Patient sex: F
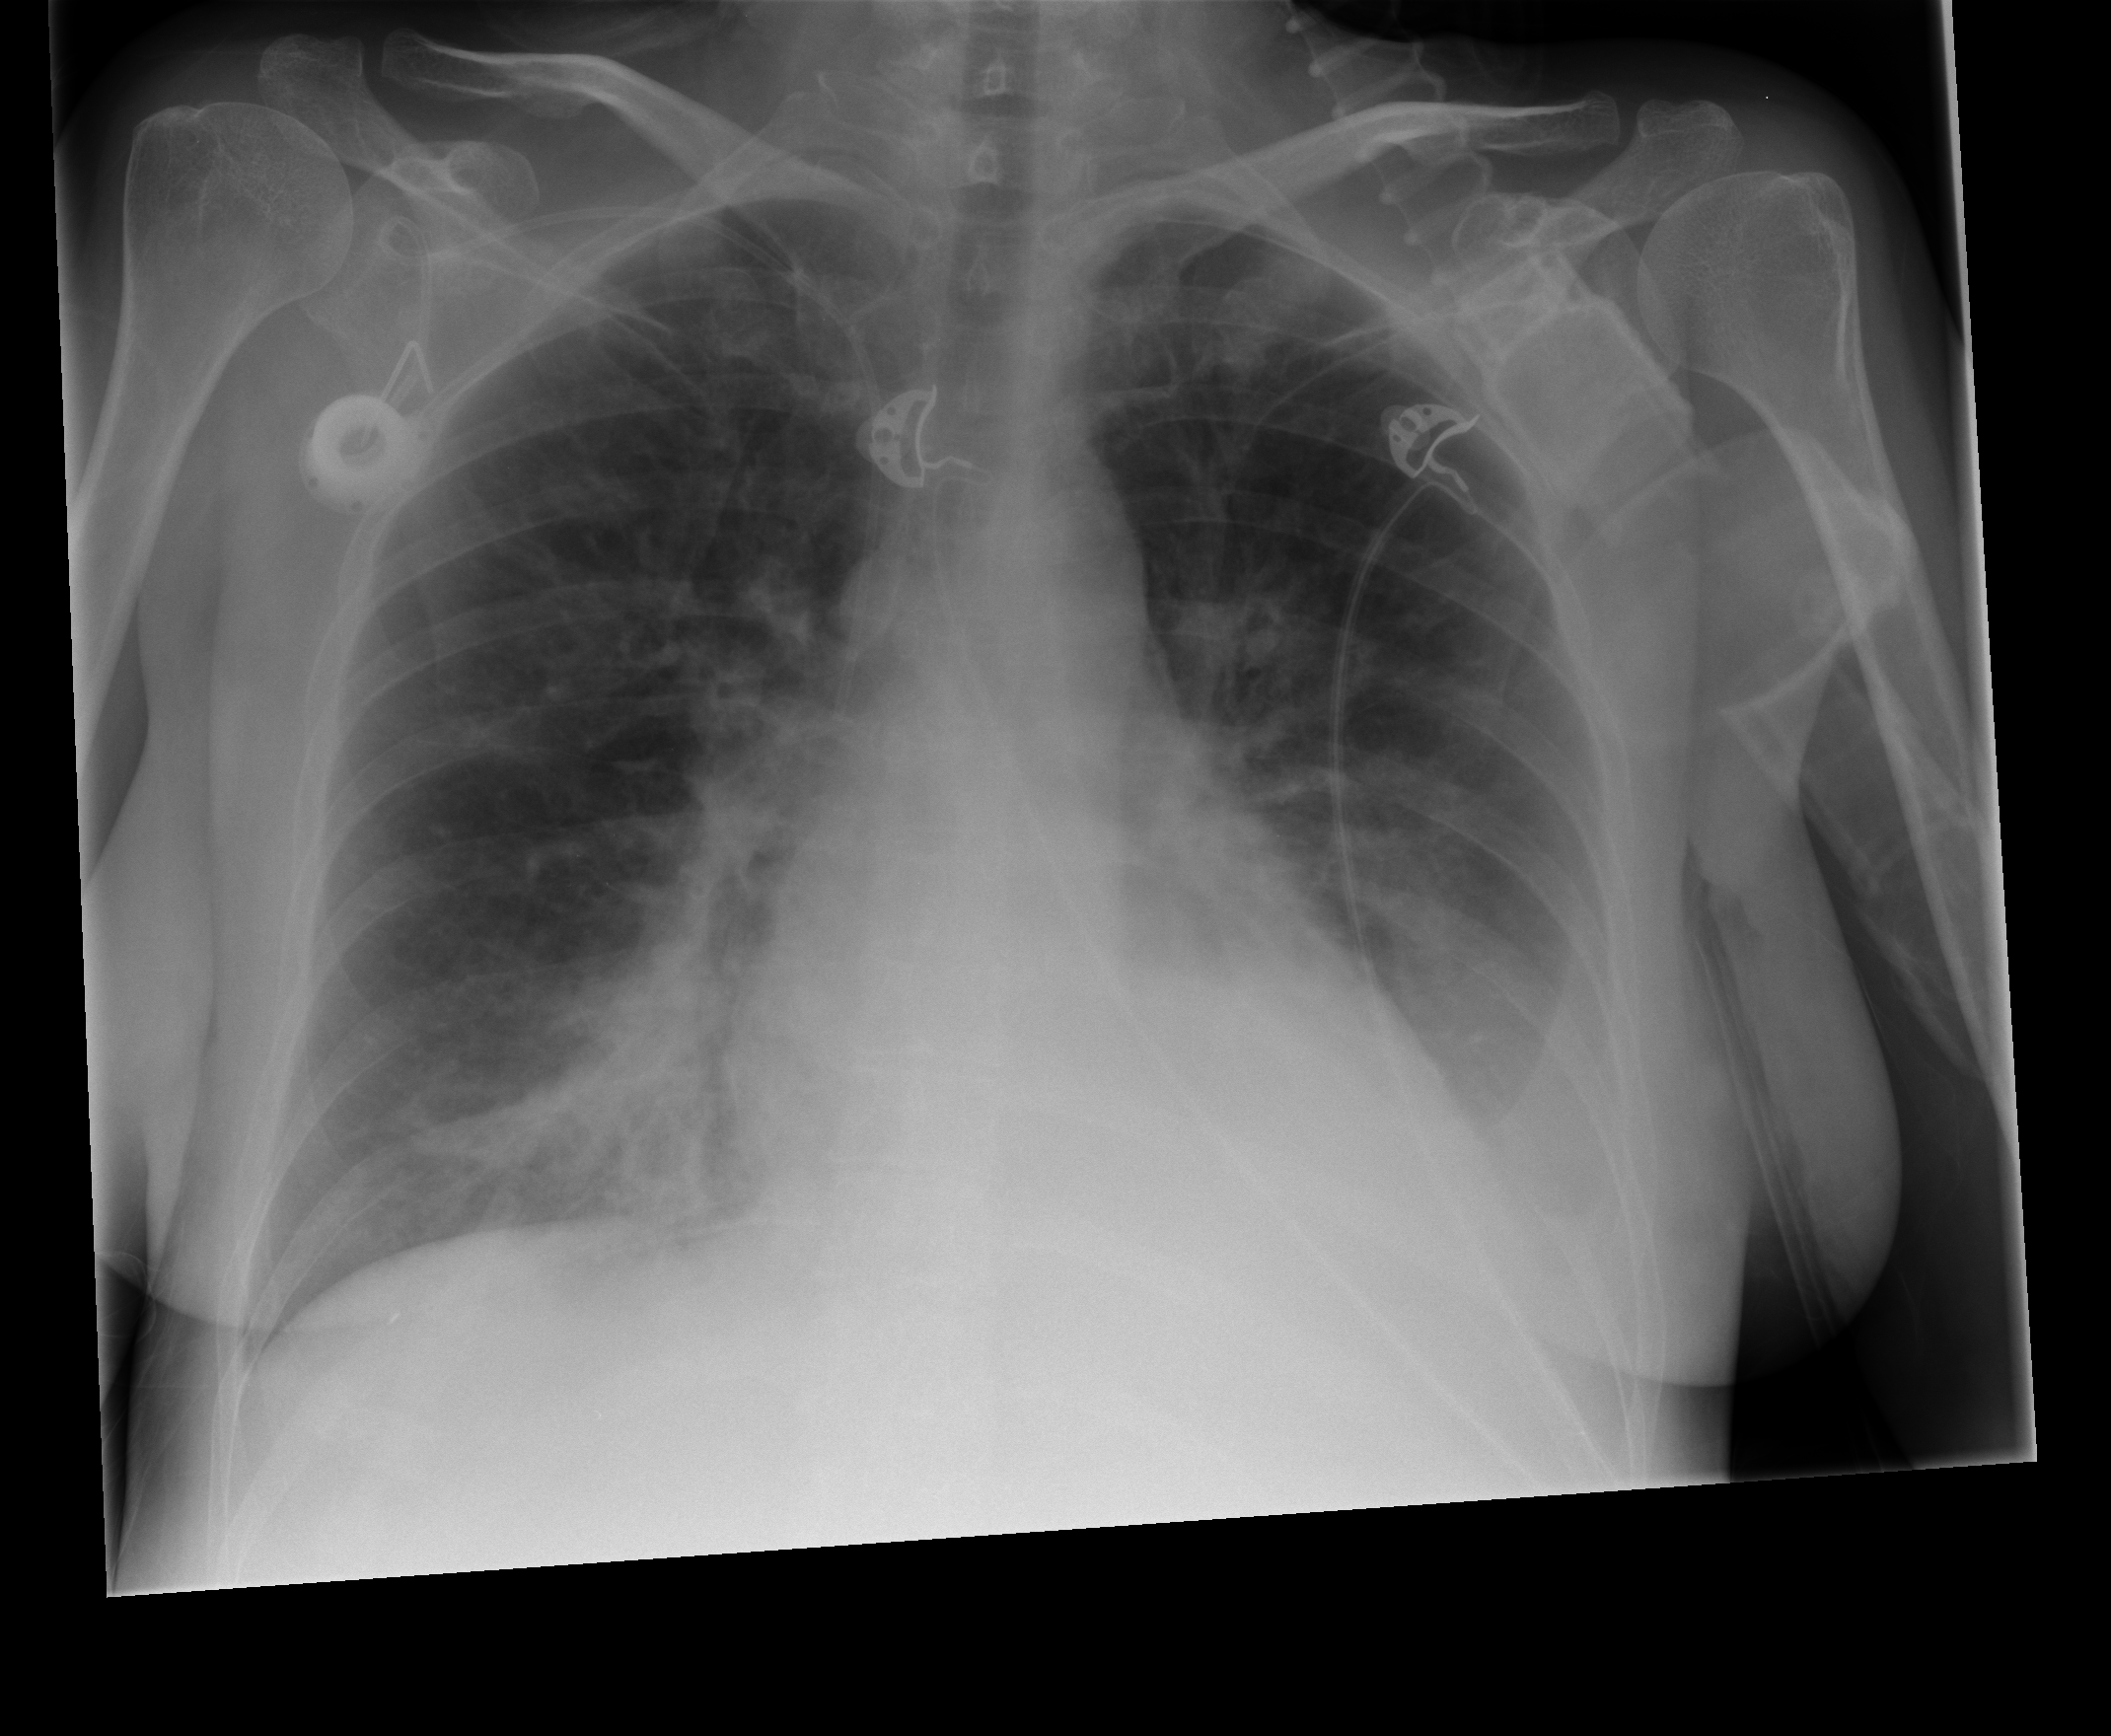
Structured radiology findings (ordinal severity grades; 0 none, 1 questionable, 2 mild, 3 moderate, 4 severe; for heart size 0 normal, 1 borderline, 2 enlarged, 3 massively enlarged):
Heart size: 0
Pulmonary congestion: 2
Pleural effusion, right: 0
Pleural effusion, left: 2
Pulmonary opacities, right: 0
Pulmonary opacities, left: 0
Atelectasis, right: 0
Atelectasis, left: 2